Interaction volume radius: 5 \u00c5
Interaction volume height: 25 \u00c5
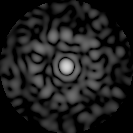
Disorder parameter: 0.7796